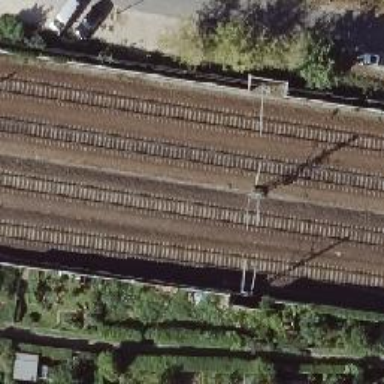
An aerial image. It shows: Railway with electrified contact lines.